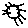
Label: sun